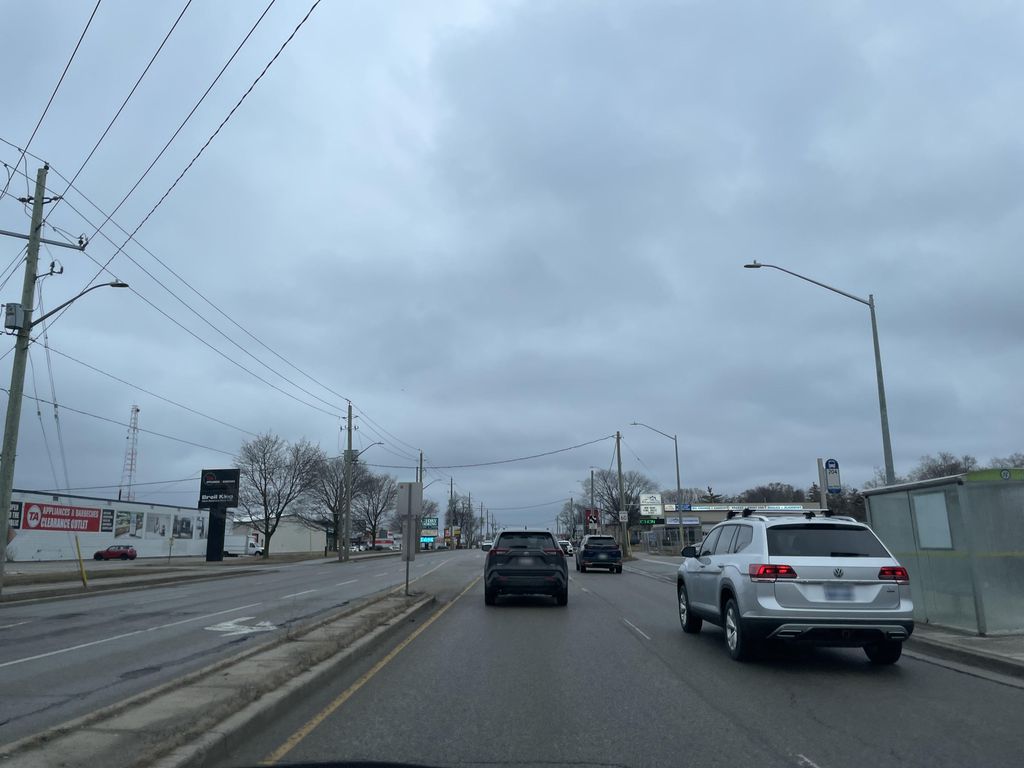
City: kitchener-waterloo